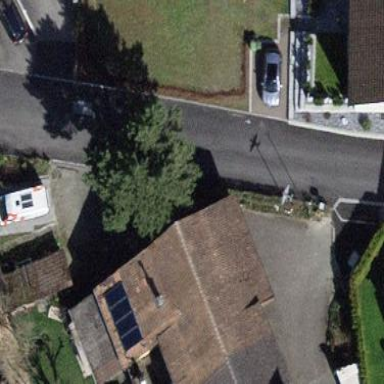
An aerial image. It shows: Building with tile roof.